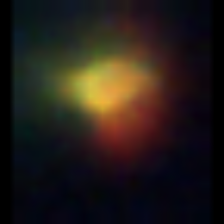
Taxon: NanoPlankton
Group: Other